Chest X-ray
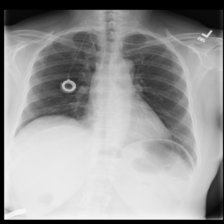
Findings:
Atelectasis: negative
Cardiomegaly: negative
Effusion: negative
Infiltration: negative
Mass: positive
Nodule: negative
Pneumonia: negative
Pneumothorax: negative
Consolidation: negative
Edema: negative
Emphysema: negative
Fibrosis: negative
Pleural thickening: negative
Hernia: negative